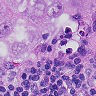
Metastatic tissue present: yes